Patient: sex M, age 66
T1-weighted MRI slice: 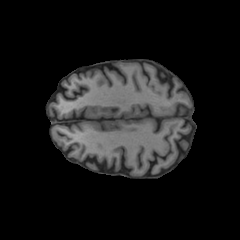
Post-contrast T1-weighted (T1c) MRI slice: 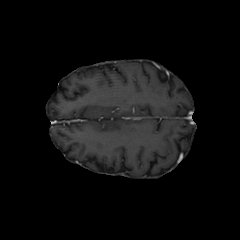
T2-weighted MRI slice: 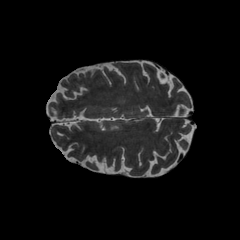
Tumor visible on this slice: no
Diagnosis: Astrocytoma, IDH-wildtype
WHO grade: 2